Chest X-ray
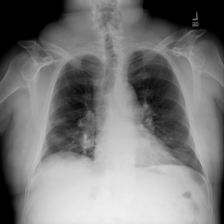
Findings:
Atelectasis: negative
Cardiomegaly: negative
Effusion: negative
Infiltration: negative
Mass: negative
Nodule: negative
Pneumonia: negative
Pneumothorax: negative
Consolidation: negative
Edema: negative
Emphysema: negative
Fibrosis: negative
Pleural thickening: negative
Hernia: negative